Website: macys
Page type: gifting
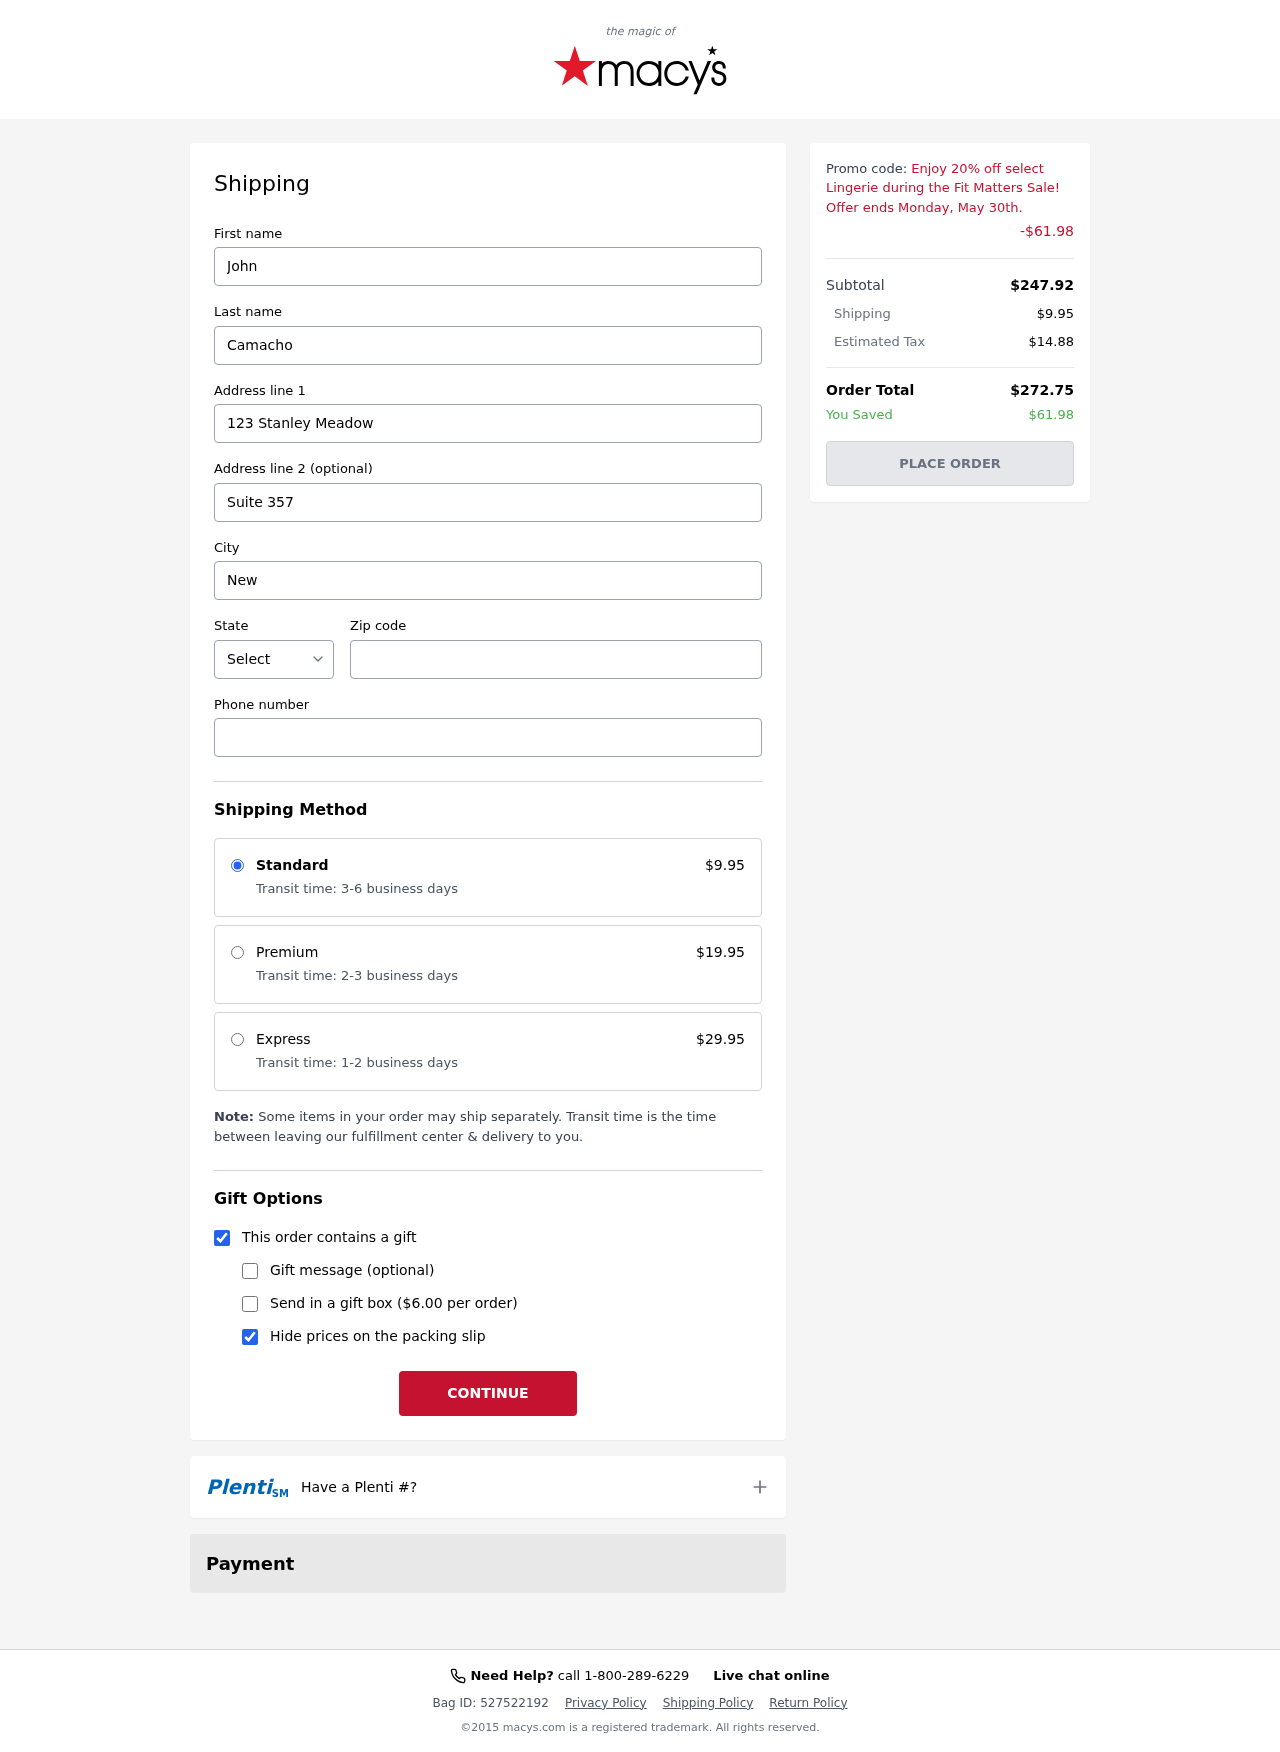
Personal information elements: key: PII_CITY
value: New Lisafurt
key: PII_FIRSTNAME
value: John
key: PII_LASTNAME
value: Camacho
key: PII_PHONE
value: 9843764803
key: PII_POSTCODE
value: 38554
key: PII_STATE_ABBR
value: MI
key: PII_STREET
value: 123 Stanley Meadow
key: PII_STREET2
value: Suite 357
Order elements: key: ORDER_SHIPPING_COST
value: $9.95
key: ORDER_DISCOUNT
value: -$61.98
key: ORDER_SUBTOTAL
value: $247.92
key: ORDER_TAX
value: $14.88
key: ORDER_TOTAL
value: $272.75
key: ORDER_SAVINGS
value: $61.98